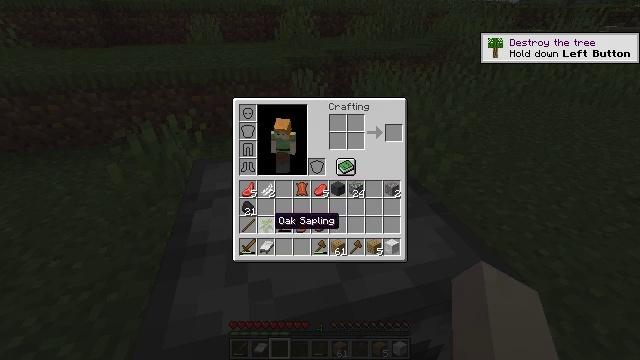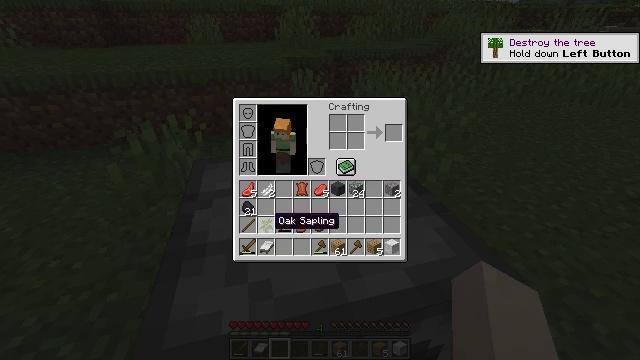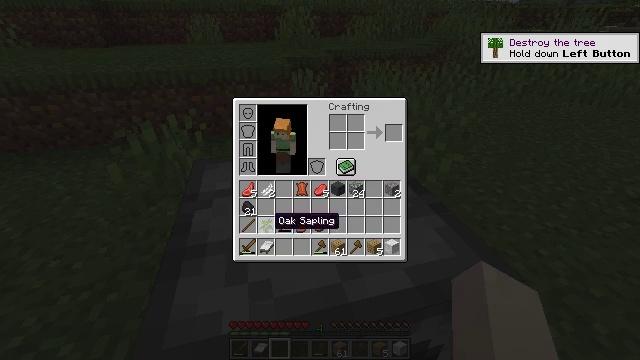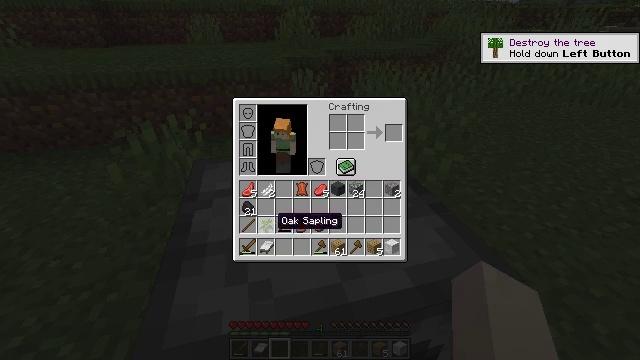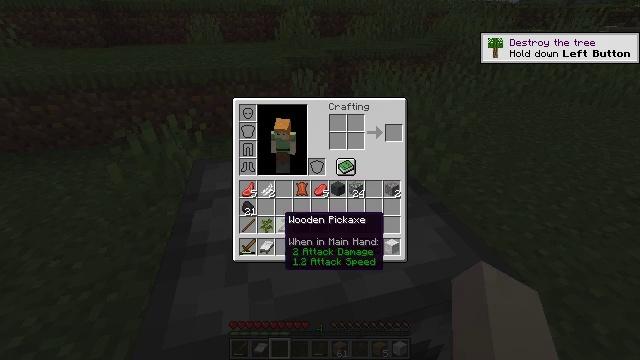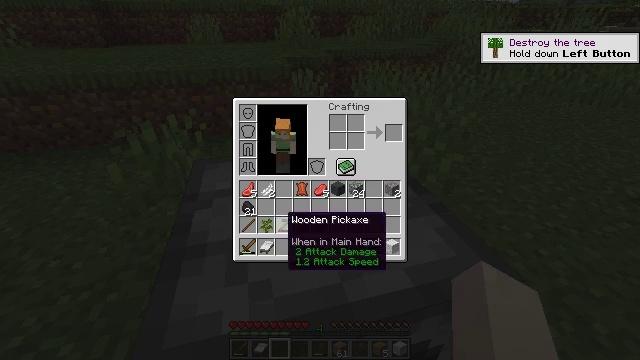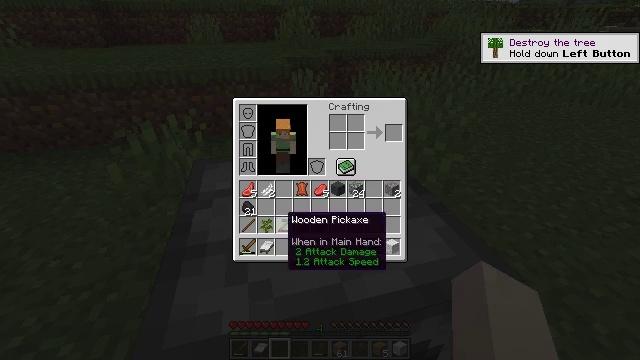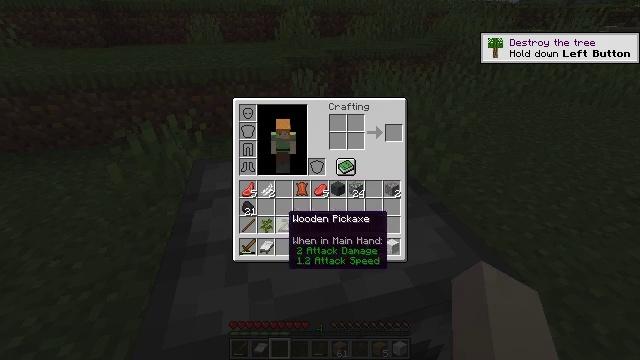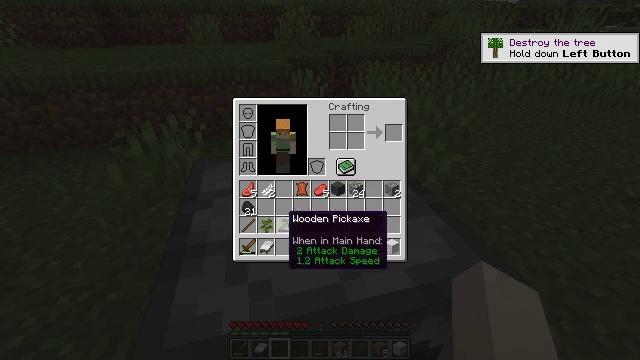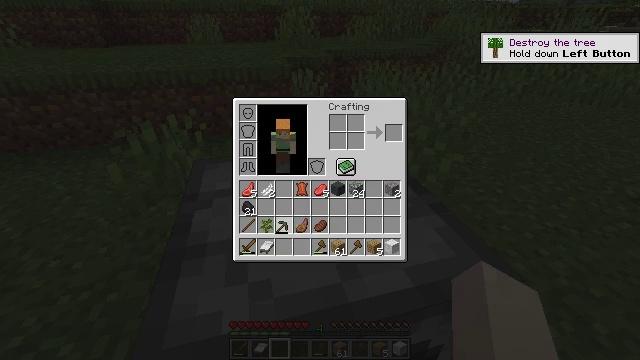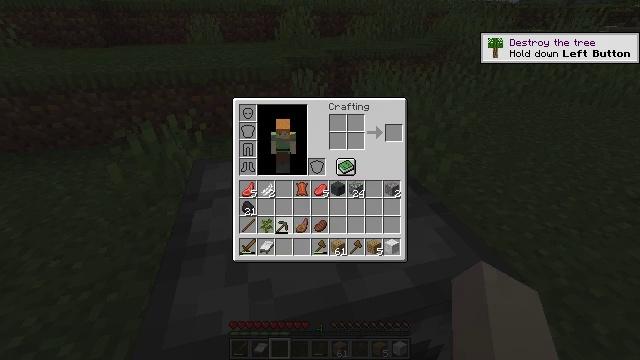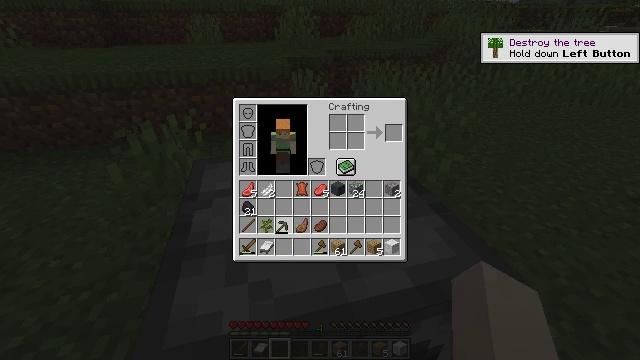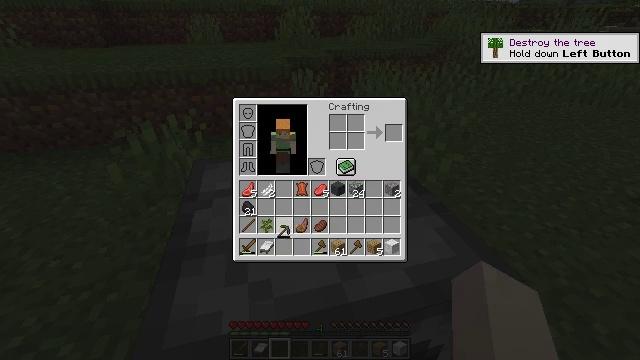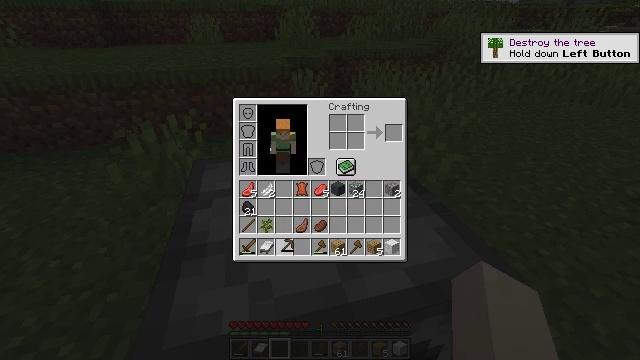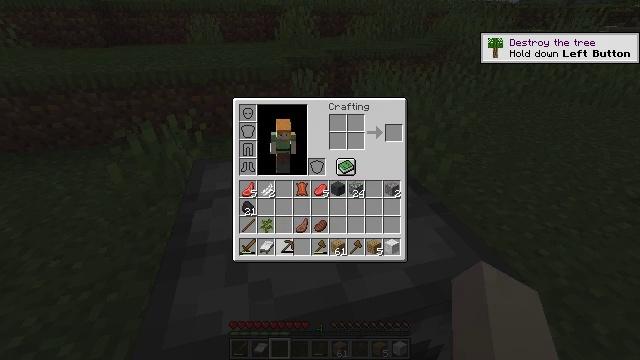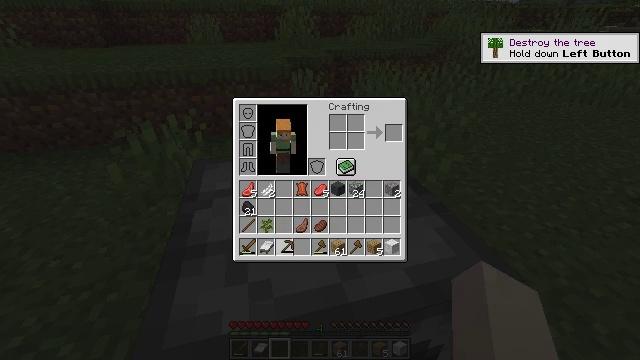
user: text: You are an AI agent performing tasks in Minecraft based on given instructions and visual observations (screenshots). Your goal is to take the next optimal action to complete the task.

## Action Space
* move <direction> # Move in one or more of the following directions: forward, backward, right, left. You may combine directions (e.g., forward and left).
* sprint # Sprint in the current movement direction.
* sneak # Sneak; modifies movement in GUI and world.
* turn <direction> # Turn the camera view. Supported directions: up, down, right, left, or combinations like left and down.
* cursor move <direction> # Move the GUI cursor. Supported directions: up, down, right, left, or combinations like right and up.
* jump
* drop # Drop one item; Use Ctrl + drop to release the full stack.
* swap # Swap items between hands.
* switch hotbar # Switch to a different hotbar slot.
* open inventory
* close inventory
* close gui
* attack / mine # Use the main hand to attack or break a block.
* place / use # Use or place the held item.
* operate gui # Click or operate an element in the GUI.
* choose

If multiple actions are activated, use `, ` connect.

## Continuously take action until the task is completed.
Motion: motion action
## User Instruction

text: Mine the furnace to collect it.
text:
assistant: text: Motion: no_op
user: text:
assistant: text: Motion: no_op
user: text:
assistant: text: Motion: no_op
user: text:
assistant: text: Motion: cursor move right
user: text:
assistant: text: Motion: no_op
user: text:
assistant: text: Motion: no_op
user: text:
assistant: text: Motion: no_op
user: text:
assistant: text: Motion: no_op
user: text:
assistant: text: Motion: operate gui
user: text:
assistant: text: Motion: operate gui
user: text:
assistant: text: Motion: operate gui
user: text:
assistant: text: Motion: no_op
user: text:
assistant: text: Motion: cursor move down
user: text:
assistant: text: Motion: no_op
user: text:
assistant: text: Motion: no_op
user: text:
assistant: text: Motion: no_op
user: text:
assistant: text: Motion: no_op
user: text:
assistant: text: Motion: no_op
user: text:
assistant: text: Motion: operate gui
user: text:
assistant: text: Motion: operate gui
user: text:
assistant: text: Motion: operate gui
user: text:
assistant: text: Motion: no_op
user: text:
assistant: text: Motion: cursor move right
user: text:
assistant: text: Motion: cursor move right
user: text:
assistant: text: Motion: cursor move right and up
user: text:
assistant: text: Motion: cursor move right
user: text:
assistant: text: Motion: no_op
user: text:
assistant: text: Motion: no_op
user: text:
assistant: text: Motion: no_op
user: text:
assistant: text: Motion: no_op